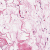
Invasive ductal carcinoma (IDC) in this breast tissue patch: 0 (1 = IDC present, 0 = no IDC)